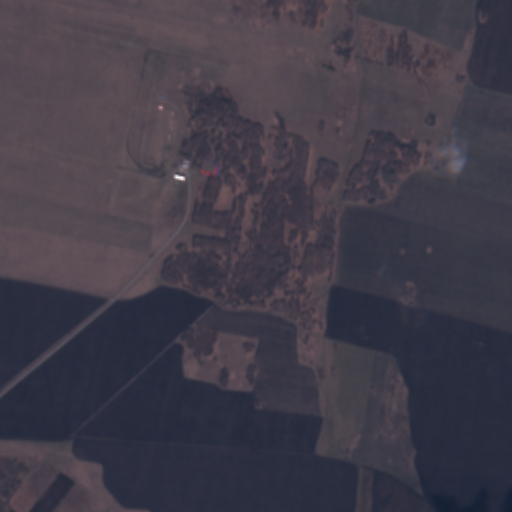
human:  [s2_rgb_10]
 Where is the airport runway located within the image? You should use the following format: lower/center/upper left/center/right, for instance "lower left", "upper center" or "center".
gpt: The airport runway is located in the upper left of the image.
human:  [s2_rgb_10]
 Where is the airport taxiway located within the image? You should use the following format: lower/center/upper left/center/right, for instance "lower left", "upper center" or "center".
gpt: The airport taxiway is located in the upper left of the image.
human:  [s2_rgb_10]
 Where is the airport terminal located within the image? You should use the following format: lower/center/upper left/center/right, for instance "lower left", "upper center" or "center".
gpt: The airport terminal is located in the center of the image.
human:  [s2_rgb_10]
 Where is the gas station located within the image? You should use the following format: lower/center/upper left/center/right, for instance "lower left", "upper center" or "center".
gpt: The gas station is located in the center of the image.
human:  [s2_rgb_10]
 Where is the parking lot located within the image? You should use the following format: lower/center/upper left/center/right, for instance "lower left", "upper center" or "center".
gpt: The parking lot is located in the upper center of the image.
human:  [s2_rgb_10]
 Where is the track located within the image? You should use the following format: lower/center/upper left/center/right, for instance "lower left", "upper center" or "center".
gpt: There is no track in the image.